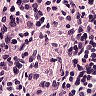
Metastatic tissue present: no